Aerial crown-view tile of a tropical tree (Barro Colorado Island, Panama), acquired 20250715:
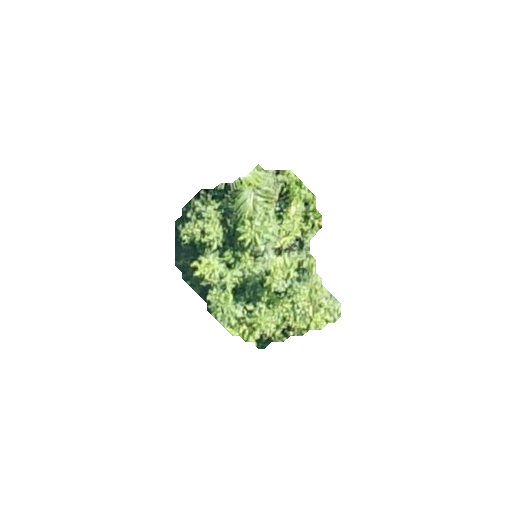
Species: Alseis blackiana
GBIF accepted scientific name: Alseis blackiana
Crown area: 30.191 m²